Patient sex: M
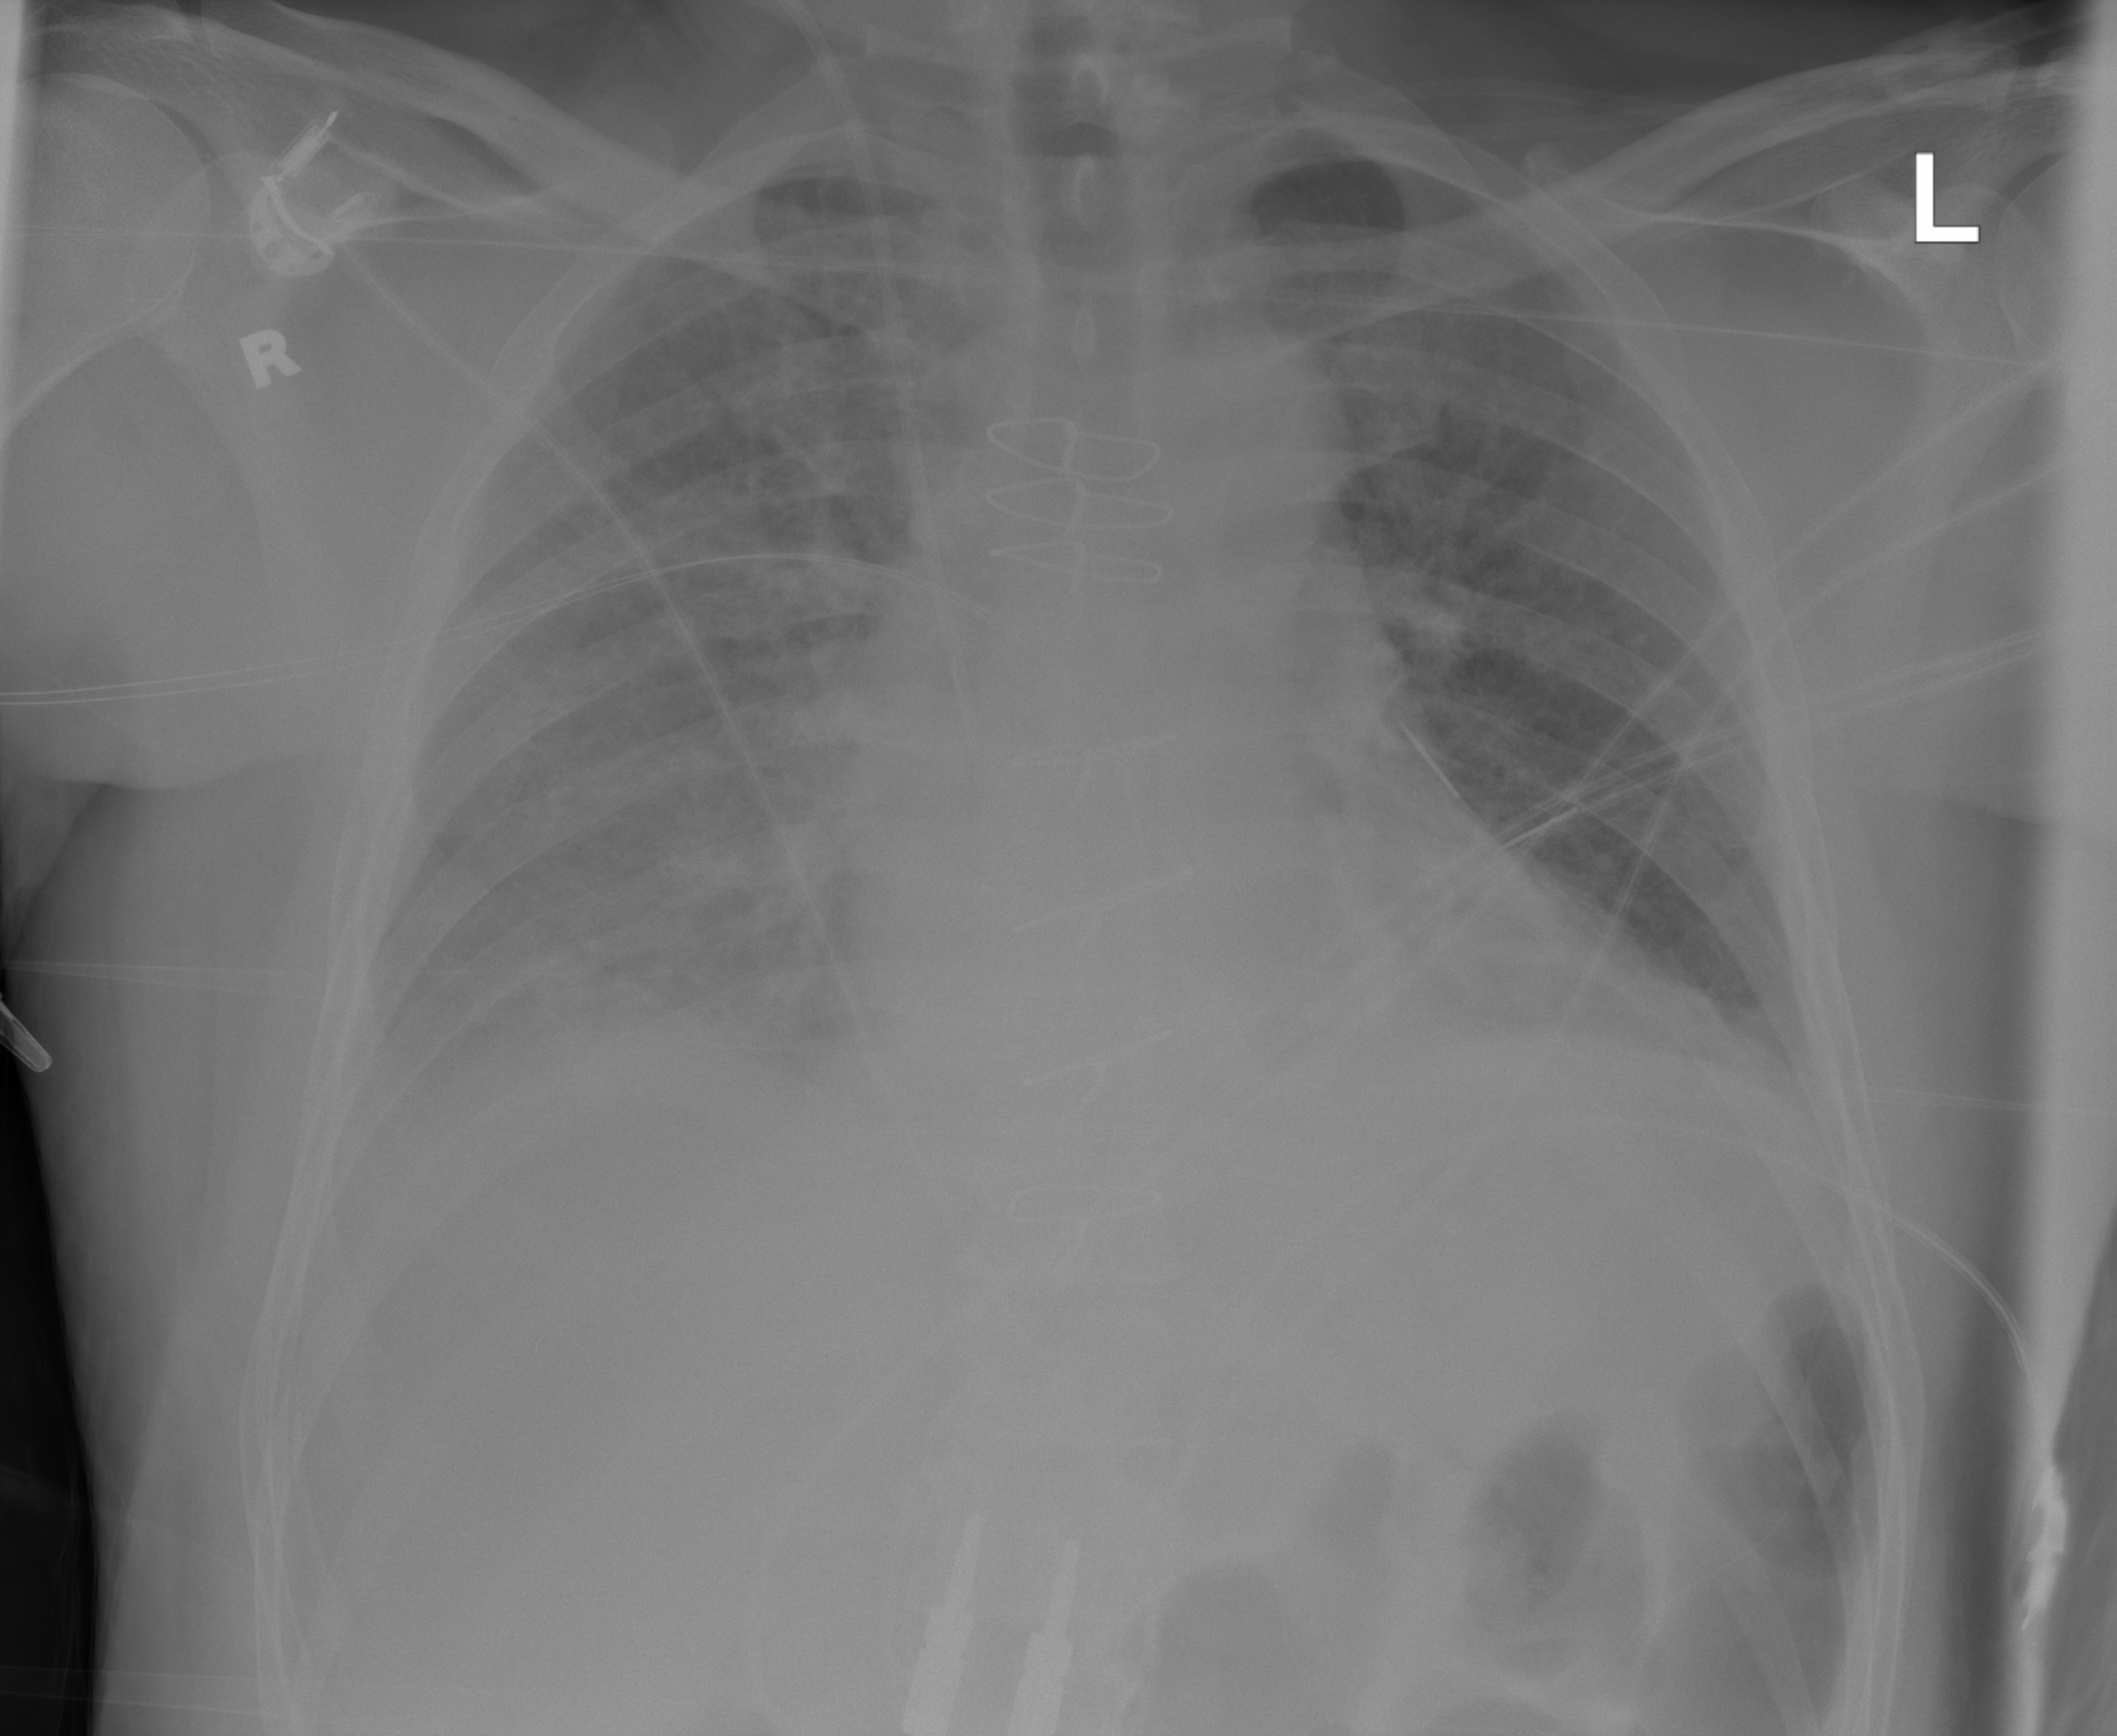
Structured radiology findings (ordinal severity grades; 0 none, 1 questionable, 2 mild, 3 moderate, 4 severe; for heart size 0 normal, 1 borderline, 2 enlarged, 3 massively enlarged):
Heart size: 0
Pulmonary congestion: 2
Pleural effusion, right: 2
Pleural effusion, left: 0
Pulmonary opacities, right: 2
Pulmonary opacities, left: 0
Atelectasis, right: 2
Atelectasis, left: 0